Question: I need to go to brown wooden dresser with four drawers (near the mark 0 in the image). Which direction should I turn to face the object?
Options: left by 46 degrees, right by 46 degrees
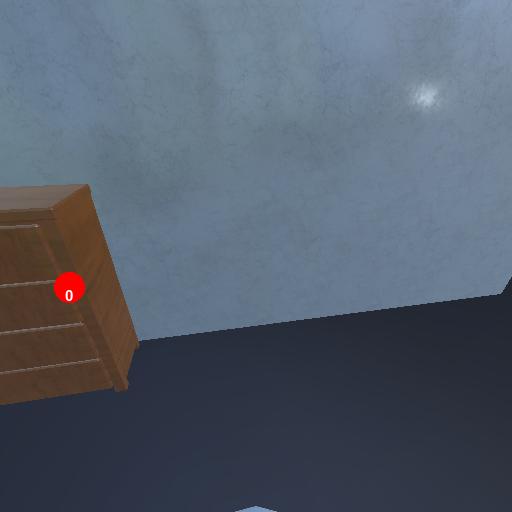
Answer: left by 46 degrees